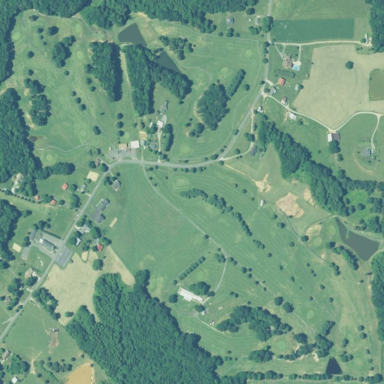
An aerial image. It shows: Golf course.